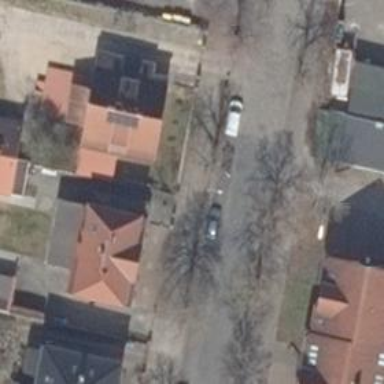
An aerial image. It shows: Smooth asphalt road in residential area.